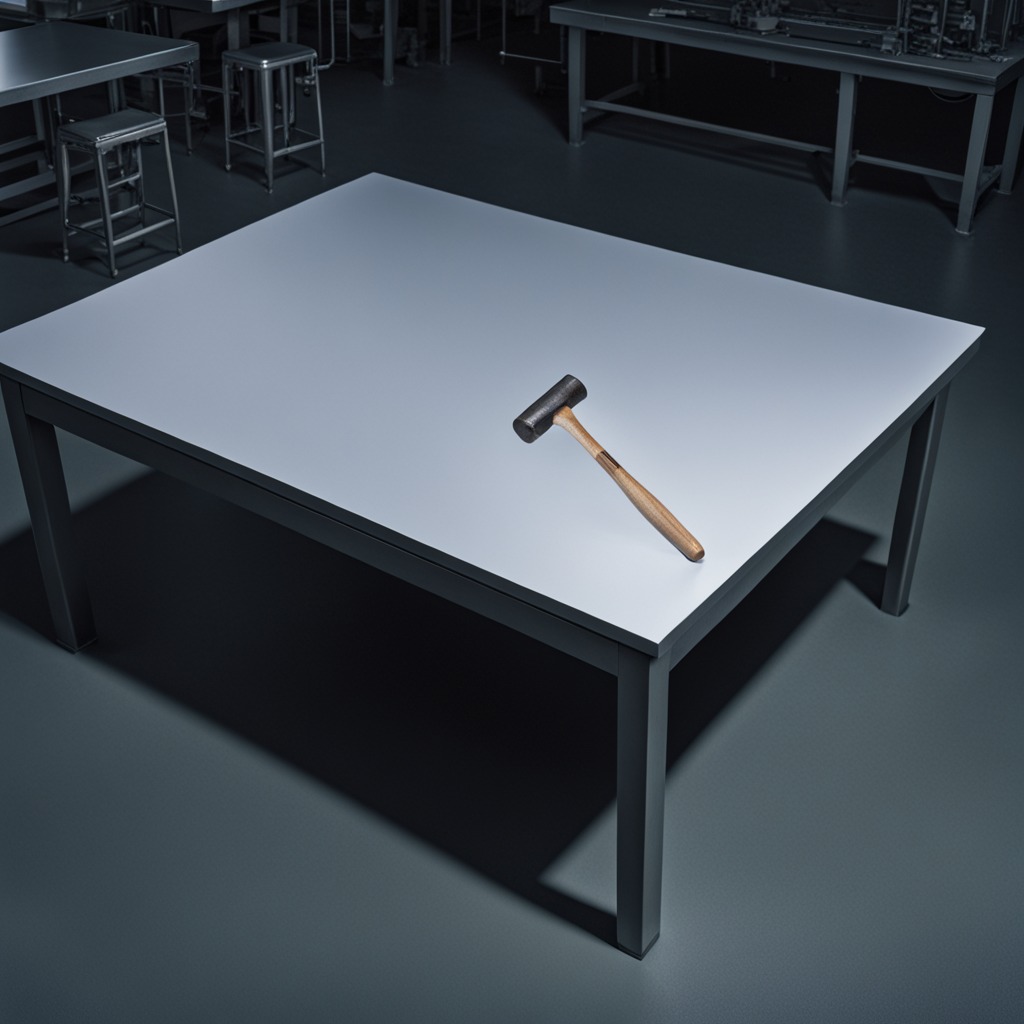
A hammer is lying on the tabletop in the evening.